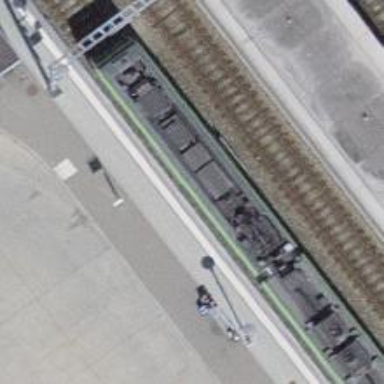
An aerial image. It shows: Railway stop with public transport stop position.